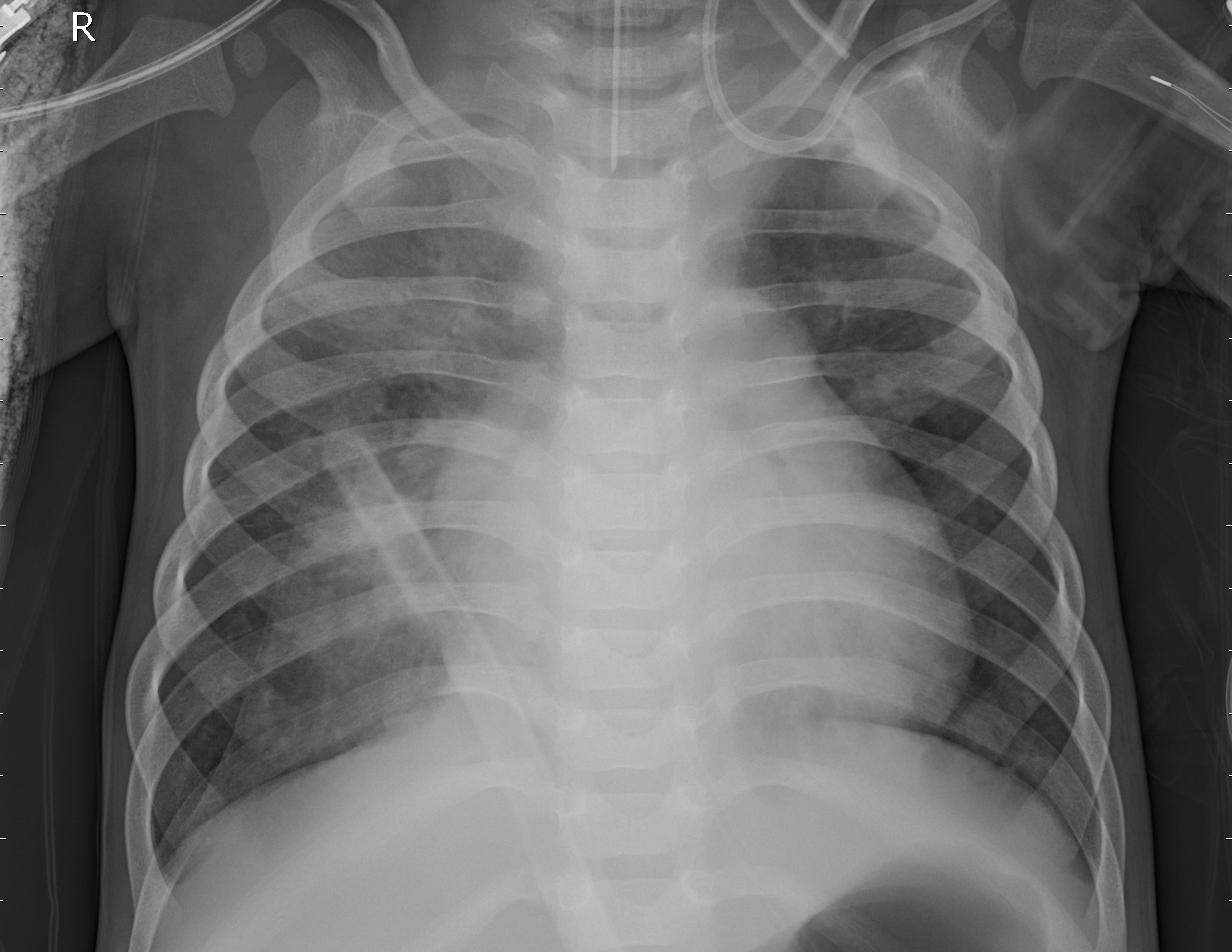
Diagnosis: PNEUMONIA